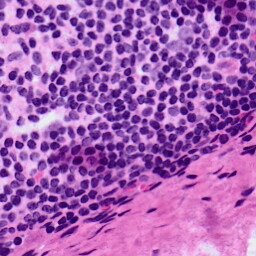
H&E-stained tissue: LymphNode